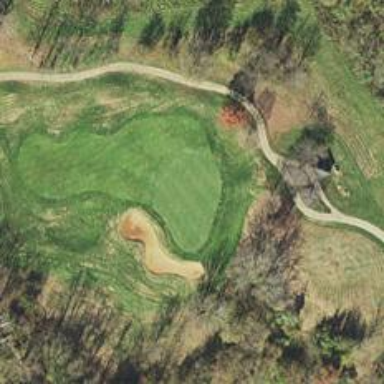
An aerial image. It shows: Golf hole.